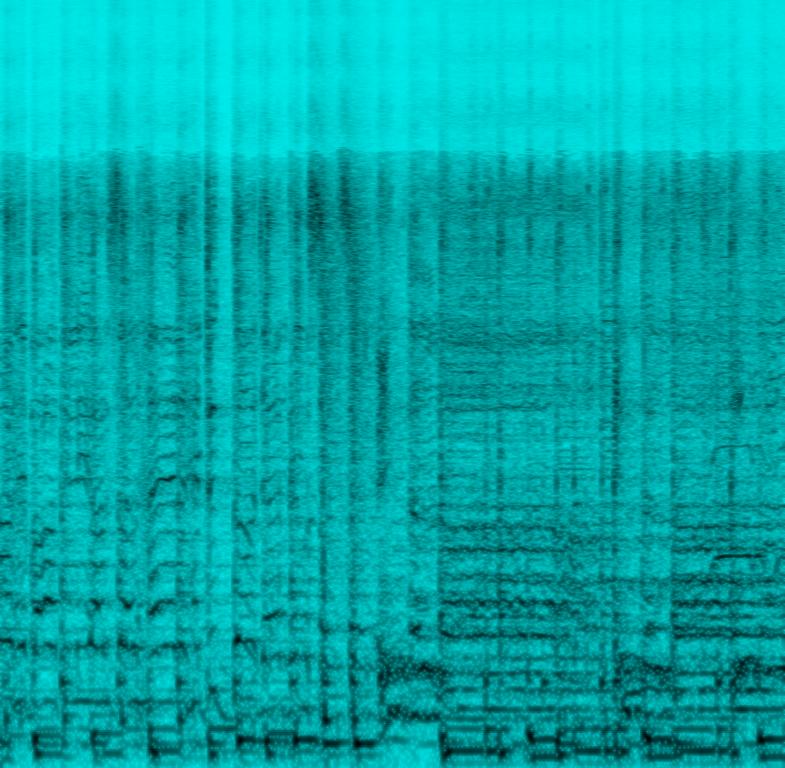
The low quality recording features a traditional pop song that consists of harmonized vocals singing over breathy flute melody, groovy bass, wooden percussion, strings melody and acoustic guitar chords. It sounds happy and fun - like a song you would hear in a TV commercial.